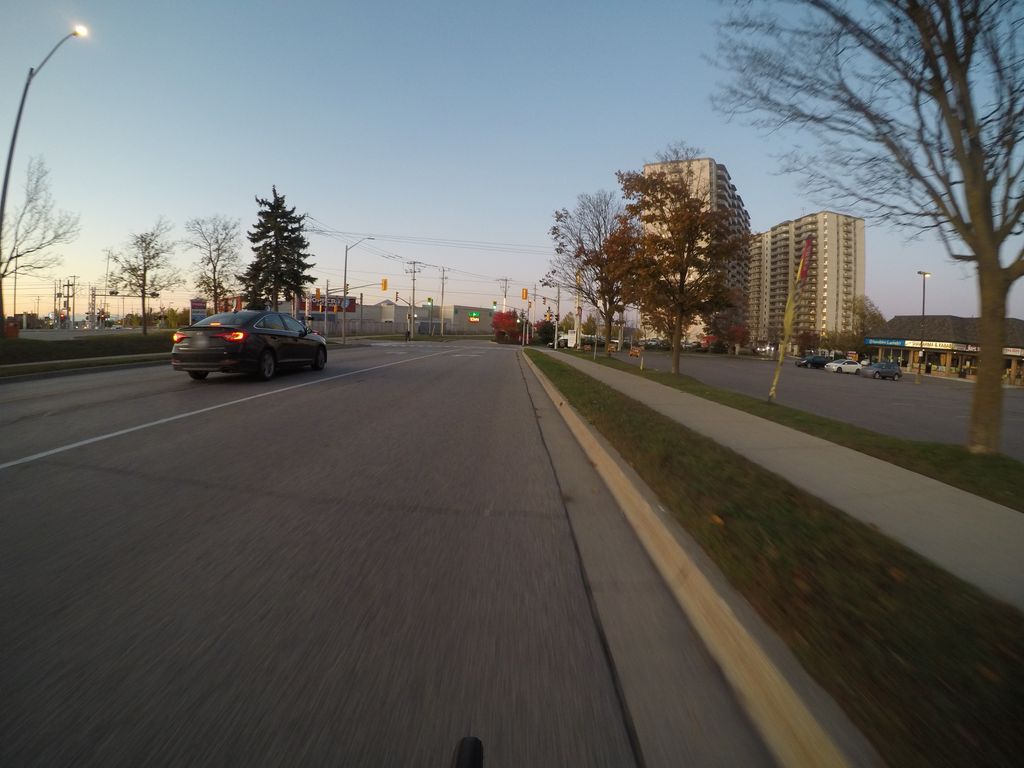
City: kitchener-waterloo